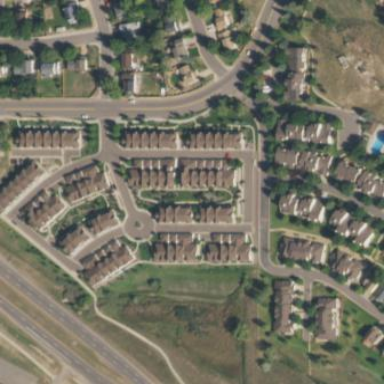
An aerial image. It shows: Condominium in residential area.